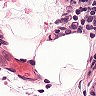
Metastatic tissue present: no